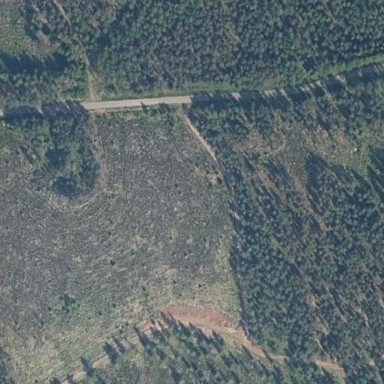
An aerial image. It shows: Logging area.